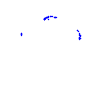
Particle: proton